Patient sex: M
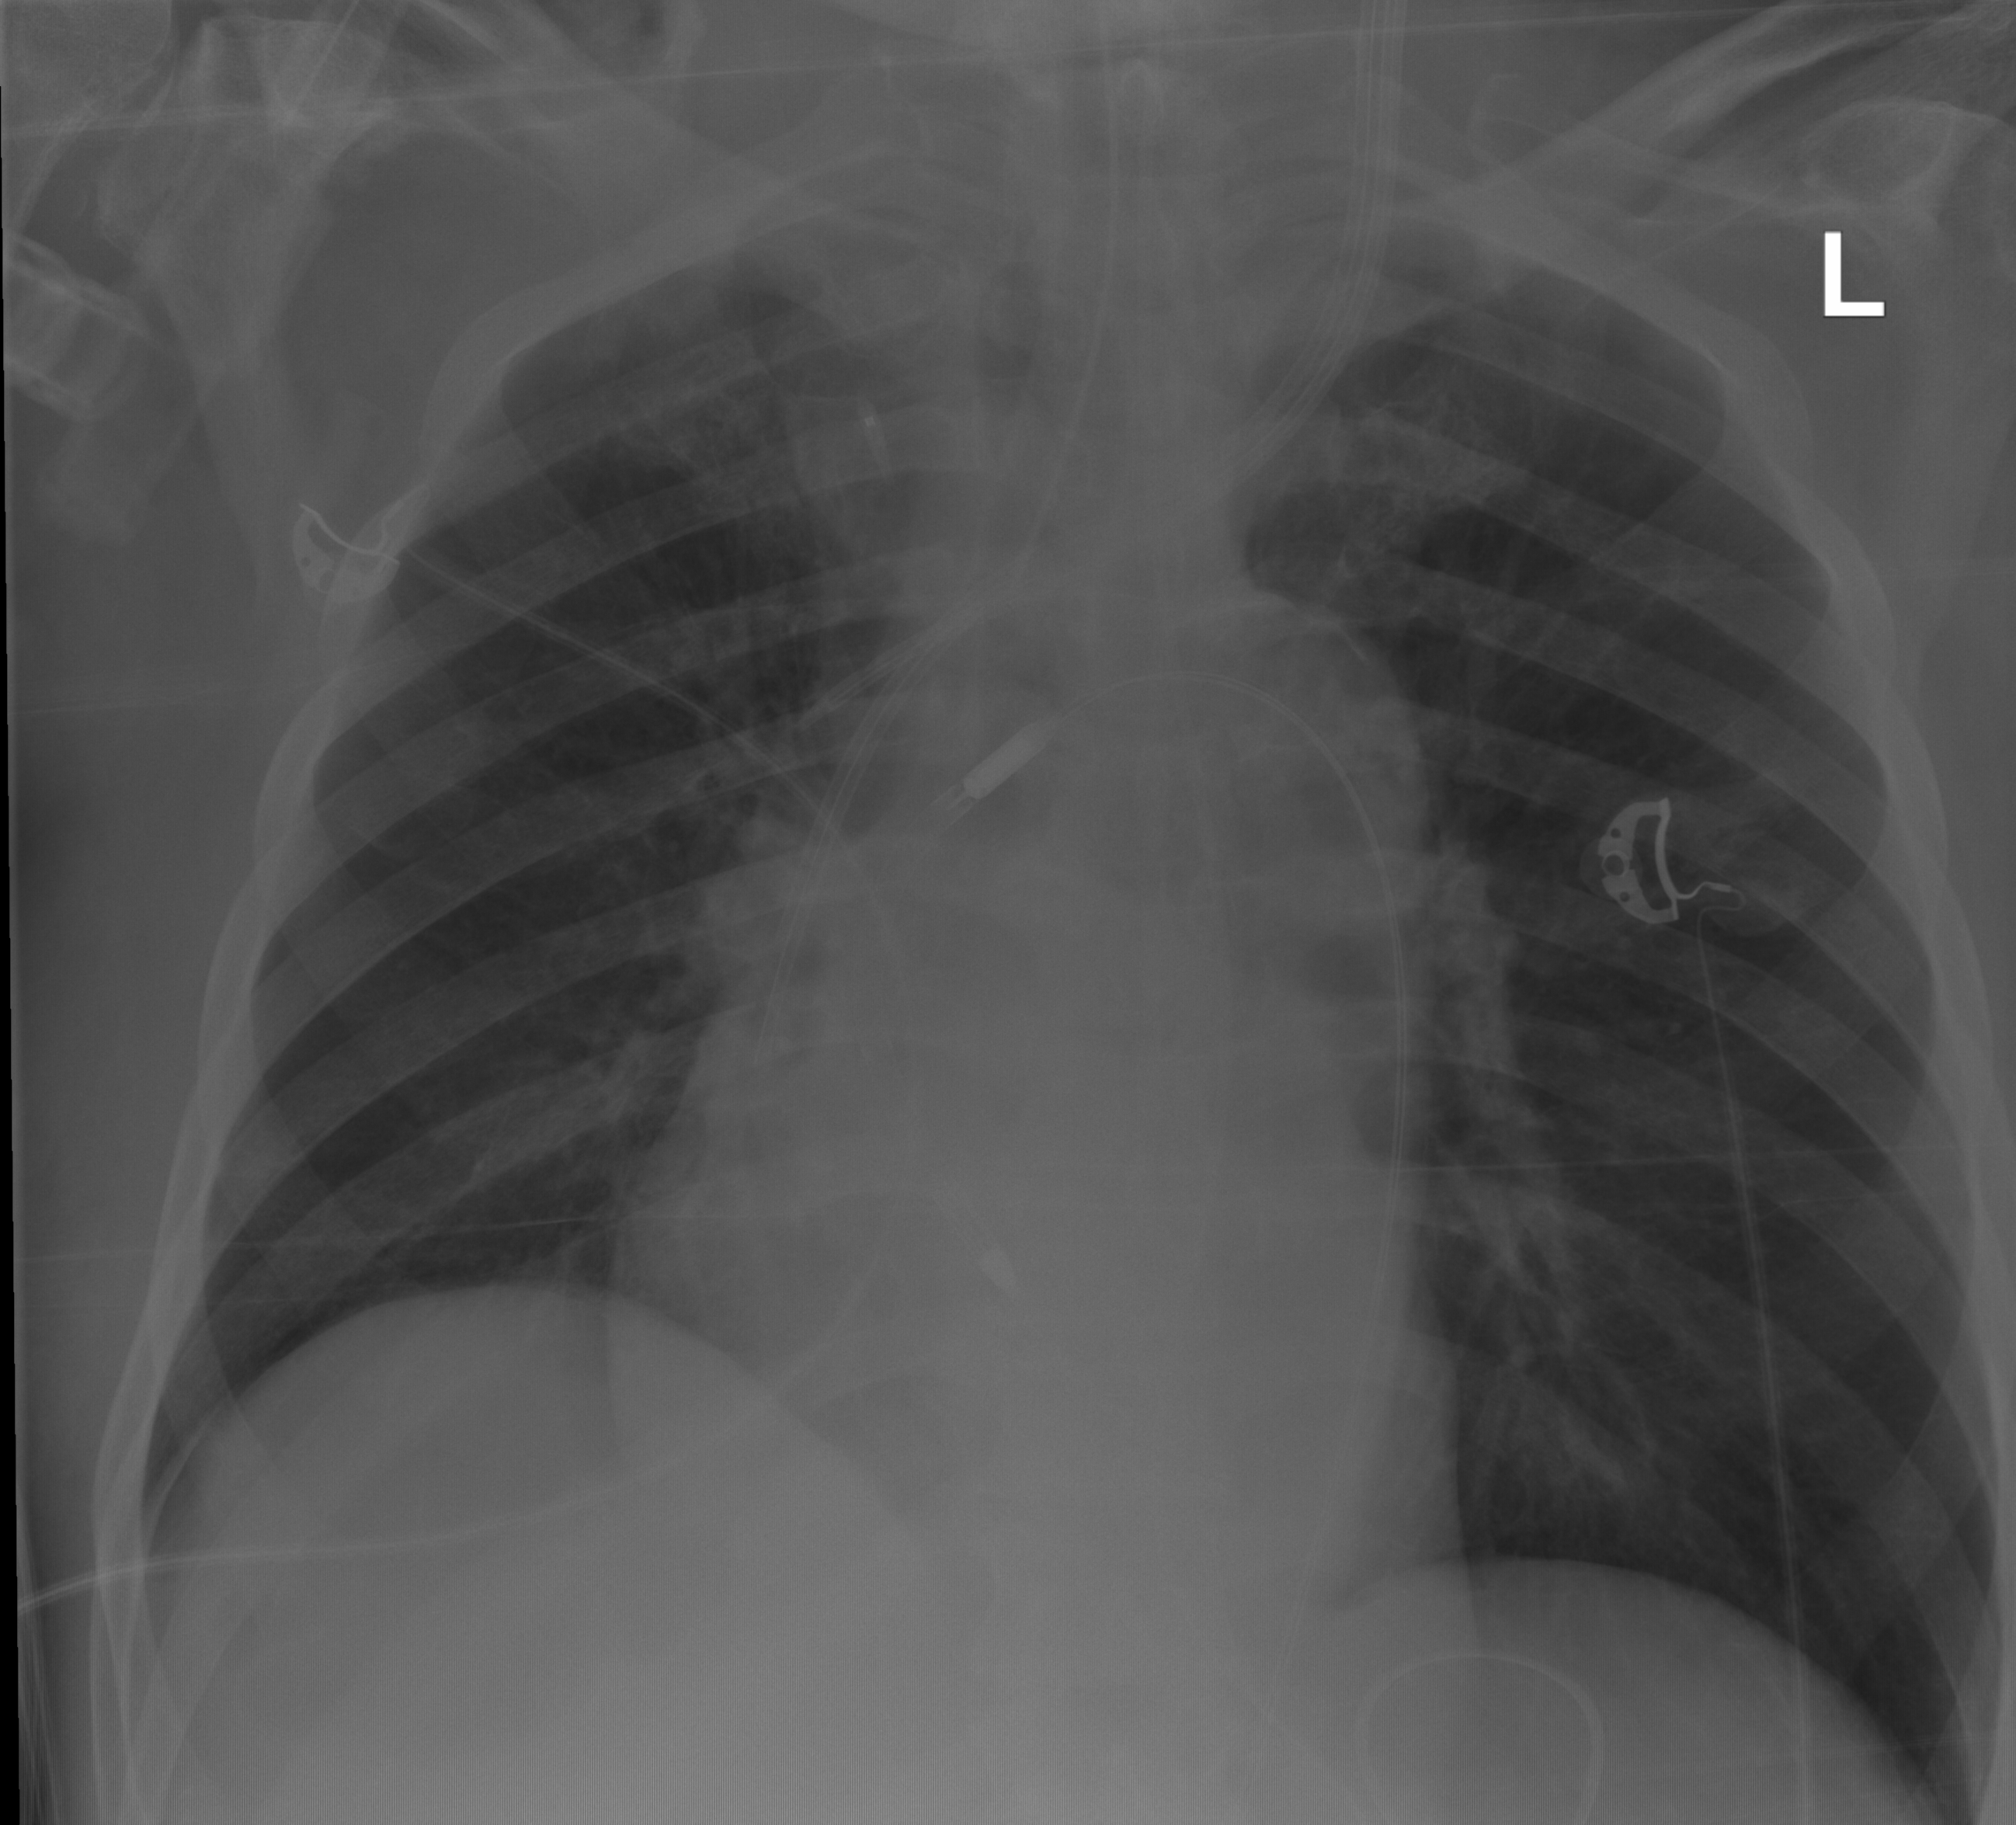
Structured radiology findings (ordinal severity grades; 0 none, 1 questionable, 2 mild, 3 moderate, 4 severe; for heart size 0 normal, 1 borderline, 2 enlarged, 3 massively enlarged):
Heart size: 0
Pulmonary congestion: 0
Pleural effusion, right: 0
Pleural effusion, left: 0
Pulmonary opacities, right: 0
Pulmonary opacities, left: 0
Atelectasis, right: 0
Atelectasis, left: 0